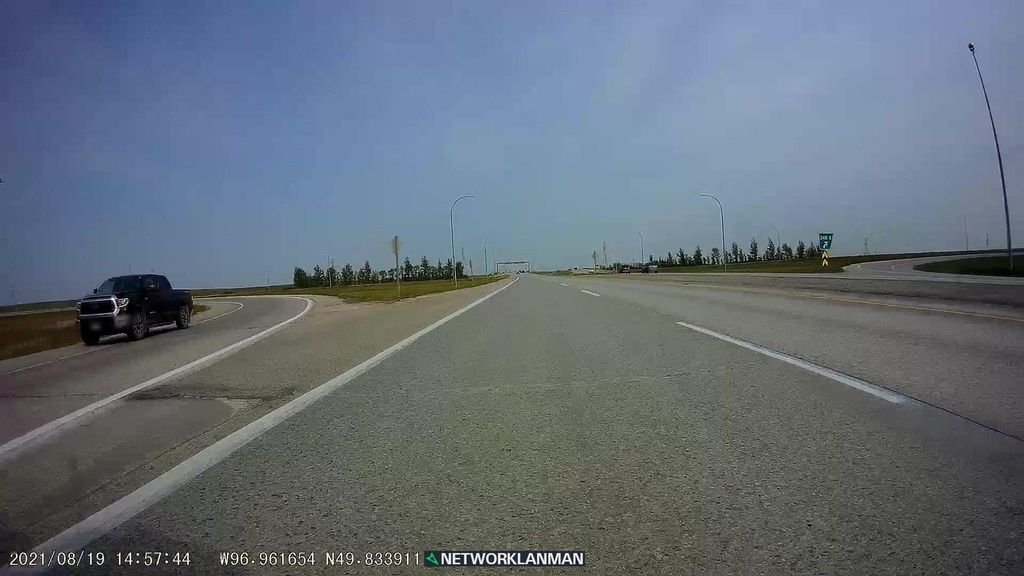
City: winnipeg